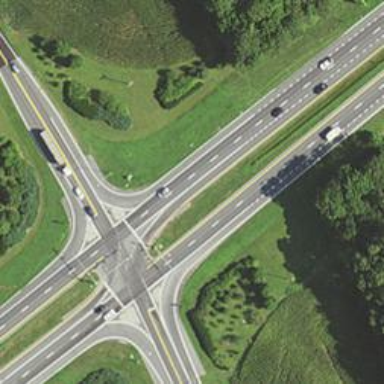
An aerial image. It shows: Trunk link highway.